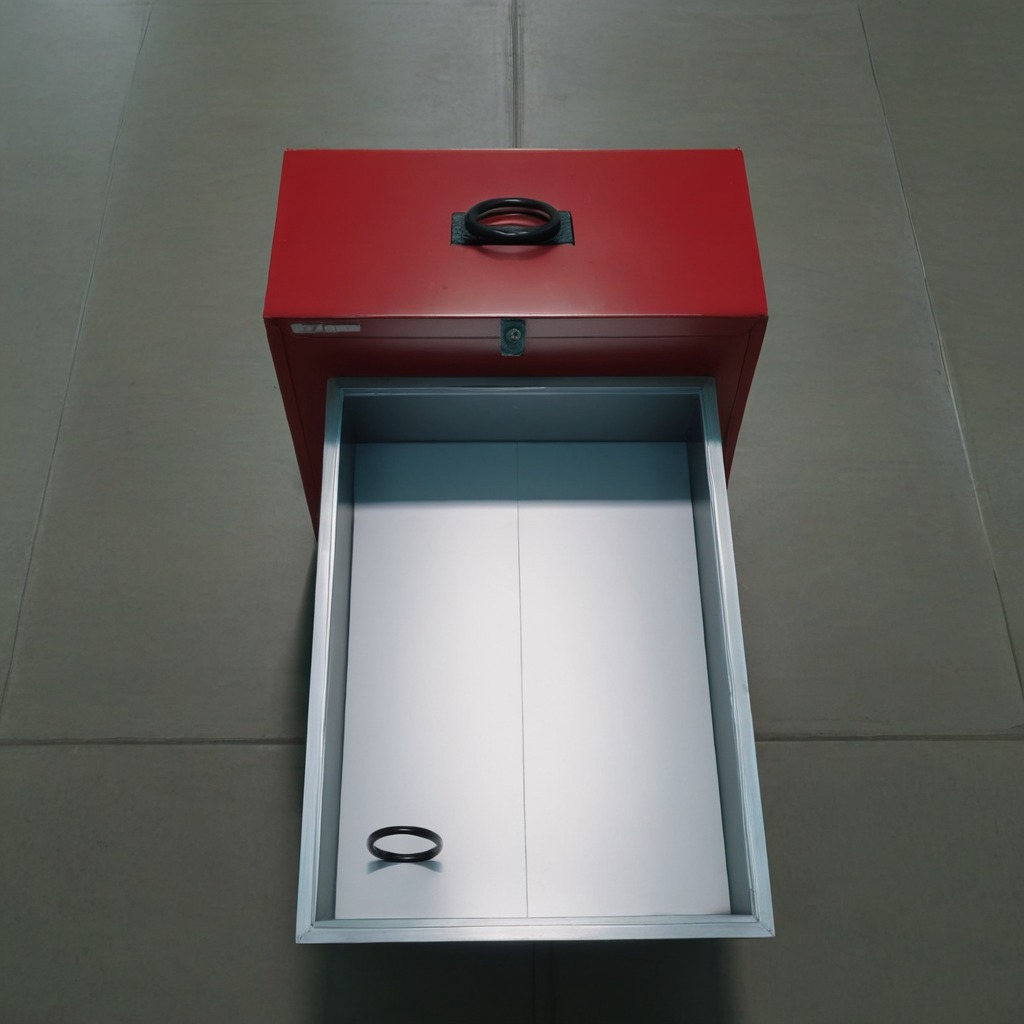
A rubber O-ring is lying on the toolbox surface in an airplane hangar workshop 8K.